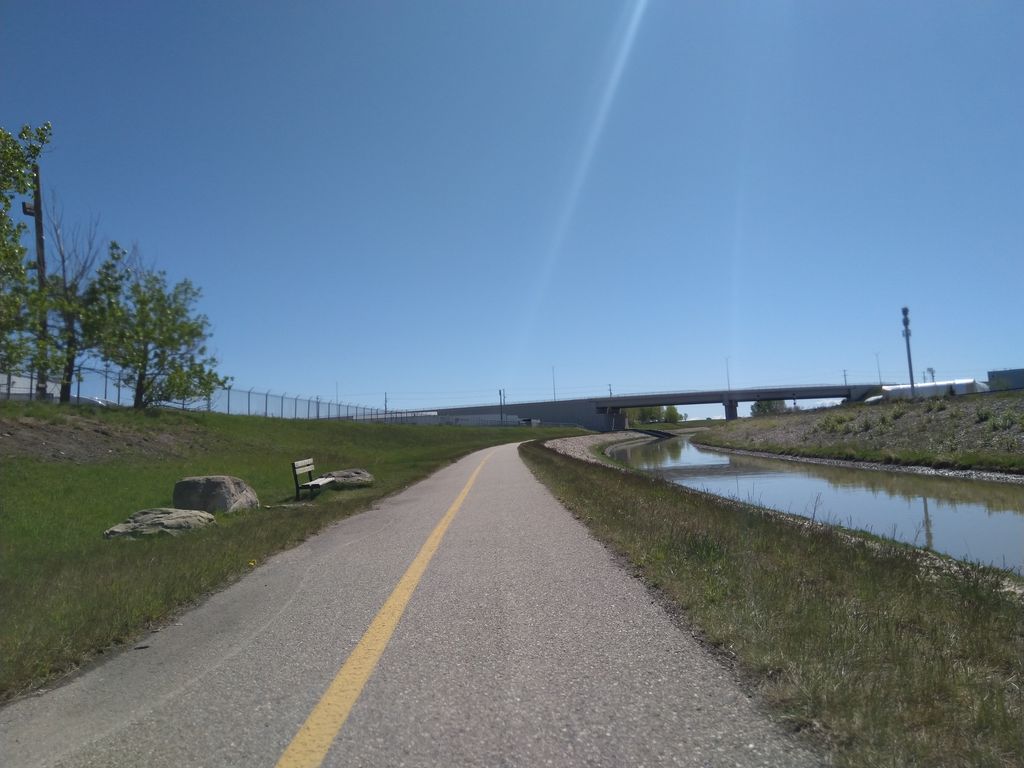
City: calgary